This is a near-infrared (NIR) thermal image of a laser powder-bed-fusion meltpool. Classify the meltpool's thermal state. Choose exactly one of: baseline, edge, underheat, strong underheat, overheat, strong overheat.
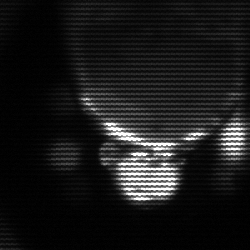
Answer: edge